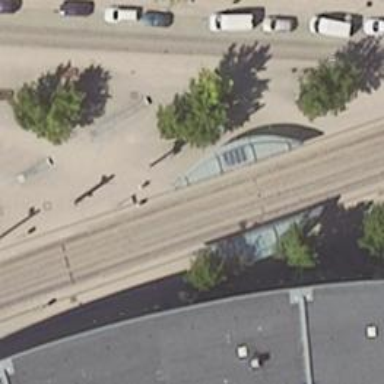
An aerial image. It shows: Tram railway with electrified contact lines.